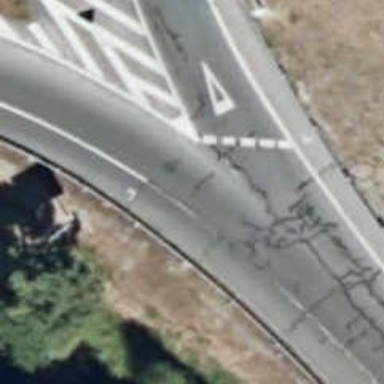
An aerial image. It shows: Road with "give way" sign.